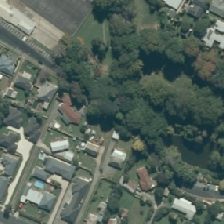
Land cover: urban_parkland